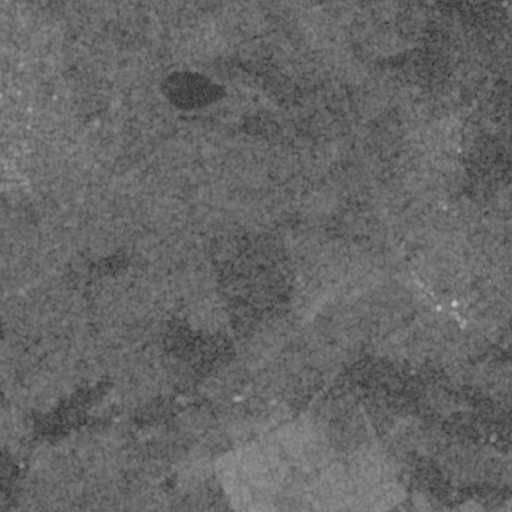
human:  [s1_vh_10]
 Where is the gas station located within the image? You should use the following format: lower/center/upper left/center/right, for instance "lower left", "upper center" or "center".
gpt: The gas station is located in the center right of the image.
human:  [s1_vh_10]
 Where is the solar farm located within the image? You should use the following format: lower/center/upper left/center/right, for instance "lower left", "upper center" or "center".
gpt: The solar farm is located in the upper right of the image.
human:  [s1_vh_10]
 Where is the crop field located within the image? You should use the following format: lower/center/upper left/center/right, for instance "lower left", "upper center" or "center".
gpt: There is no crop field in the image.

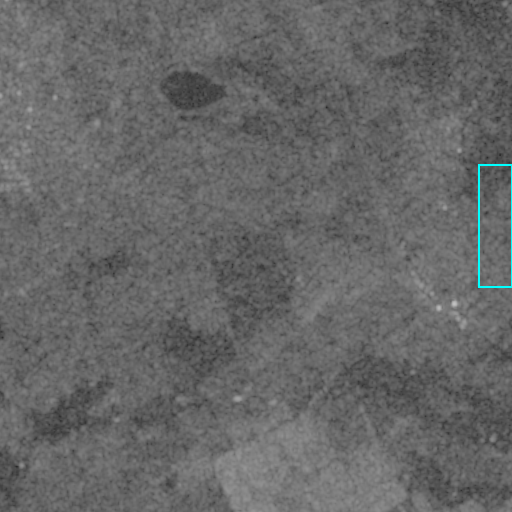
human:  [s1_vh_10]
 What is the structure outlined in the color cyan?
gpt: The structure outlined in cyan is a solar farm.
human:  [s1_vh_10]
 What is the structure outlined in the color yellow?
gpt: There is no yellow outline.